Question: I have inherited some SSIS Packages written against SQL Server 2008. Among these is one offending package that is fetching files from a small device via FTP. It is creating a new connection for each file. Which overwhelms the device quickly.
In efforts to fix this I found multiple references on using the 'RetainSameConnection' property. However I have gone through the properties and it is not available to set. I have not been able to find how to via searching either. Or if it is available in SQLServer 2008
So my question is simply, How can I get at that property? Or what version does it become available if not in SQL Server 2008?

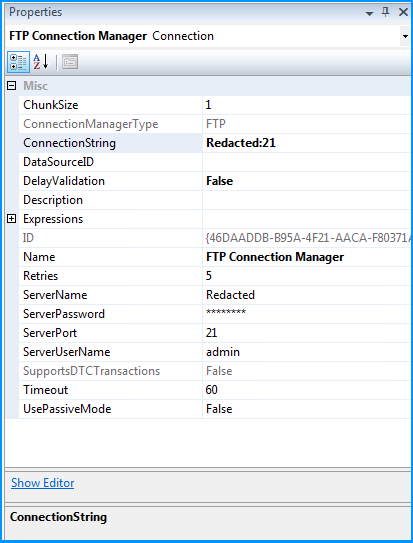
Answer: So to answer the central question here: the property isn't available for the FTP Connection Manager.
Without diving into why the device is being overwhelmed by FTP requests (requests are pretty cheap in both I/O and CPU, after all), one suggestion would be to use an Execute Process task that calls a command-line FTP client (such as Window's native ) and uses a batch file to pass in the arguments to send across to the FTP server to (for example) copy an entire remote directory down to a local directory.